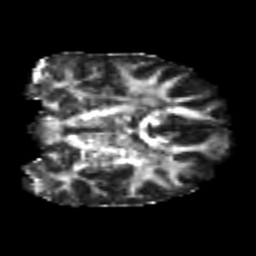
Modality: FA
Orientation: coronal
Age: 19
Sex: male
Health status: healthy
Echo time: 0.074 s